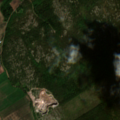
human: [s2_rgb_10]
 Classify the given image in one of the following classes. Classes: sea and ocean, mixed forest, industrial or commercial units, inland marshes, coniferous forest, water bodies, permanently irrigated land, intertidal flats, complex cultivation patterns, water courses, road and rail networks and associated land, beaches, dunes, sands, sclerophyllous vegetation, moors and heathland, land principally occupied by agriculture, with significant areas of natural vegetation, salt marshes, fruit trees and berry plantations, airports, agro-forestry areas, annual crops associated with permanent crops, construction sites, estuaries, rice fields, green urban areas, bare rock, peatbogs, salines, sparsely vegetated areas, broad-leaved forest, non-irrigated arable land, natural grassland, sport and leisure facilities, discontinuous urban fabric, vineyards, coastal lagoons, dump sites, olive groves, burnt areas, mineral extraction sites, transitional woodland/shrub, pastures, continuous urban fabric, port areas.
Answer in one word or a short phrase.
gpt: non-irrigated arable land, coniferous forest, mixed forest, transitional woodland/shrub